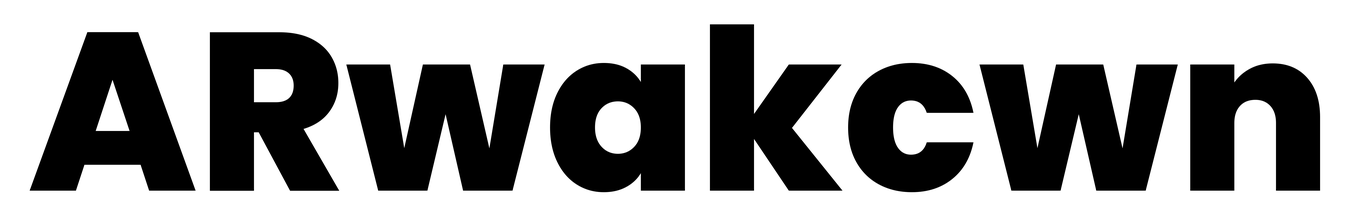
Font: Poppins-ExtraBold